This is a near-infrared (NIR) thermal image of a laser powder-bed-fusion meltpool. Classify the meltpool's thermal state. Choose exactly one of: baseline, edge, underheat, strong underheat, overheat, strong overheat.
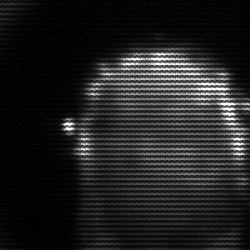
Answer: baseline